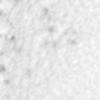
Label: no_change